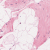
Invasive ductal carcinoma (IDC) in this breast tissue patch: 0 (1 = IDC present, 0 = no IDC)